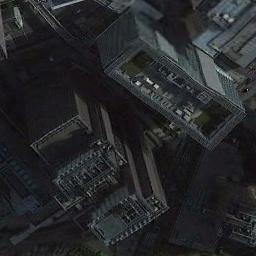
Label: commercial_area